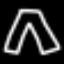
Label: pants